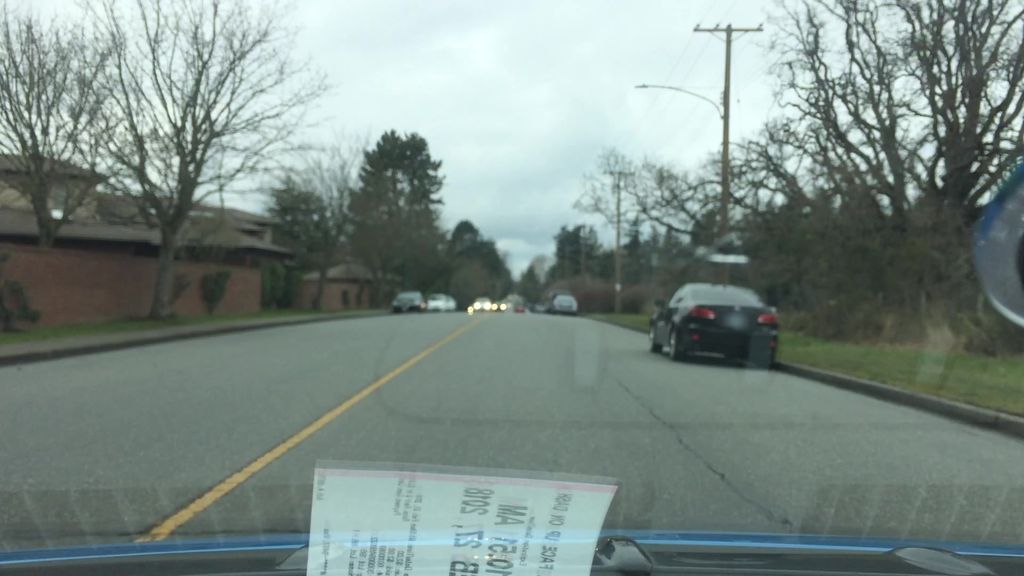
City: victoria